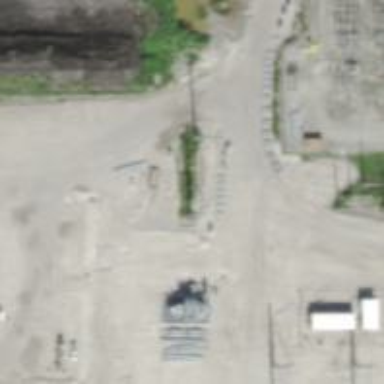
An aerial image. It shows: H-frame design pole for power lines.